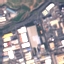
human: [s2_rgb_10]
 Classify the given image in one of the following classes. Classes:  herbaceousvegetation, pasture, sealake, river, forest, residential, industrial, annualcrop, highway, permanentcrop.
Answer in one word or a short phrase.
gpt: Industrial